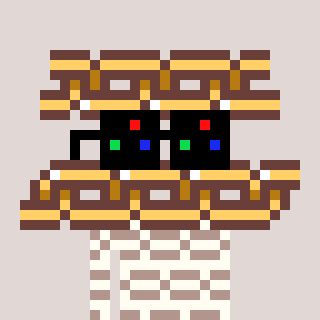
a pixel art character with square black sunglasses, a chain-shaped head and a grayscale-colored body on a warm background